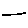
Label: line